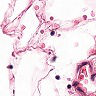
Metastatic tissue present: no